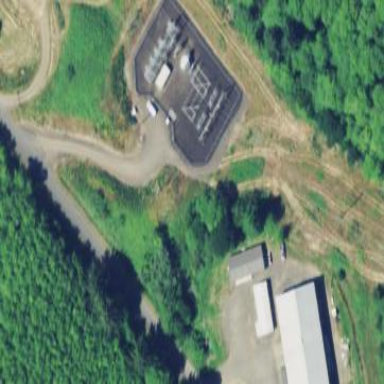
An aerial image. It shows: Fence enclosing minor distribution power substation.